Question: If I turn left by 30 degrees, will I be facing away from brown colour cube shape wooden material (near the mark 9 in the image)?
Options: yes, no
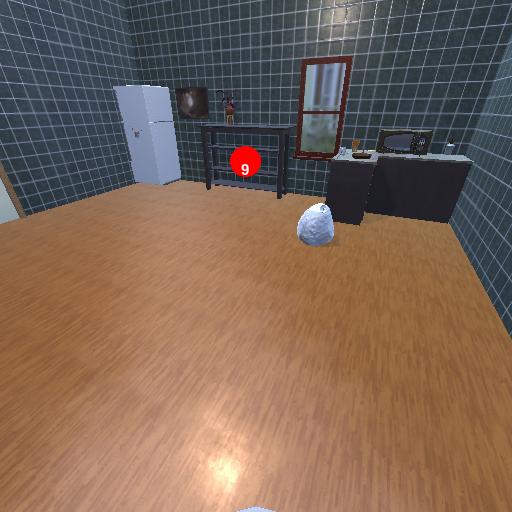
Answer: yes